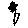
Label: flower